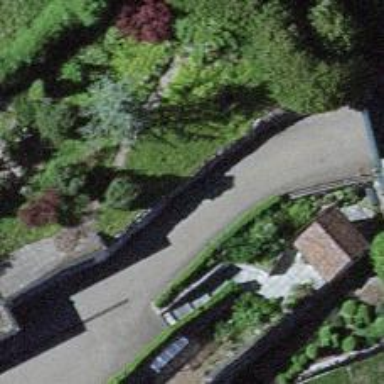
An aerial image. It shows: Hedge barrier.